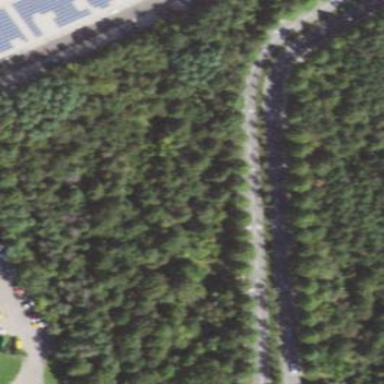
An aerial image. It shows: Mixed leaf woodland.